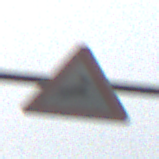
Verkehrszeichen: WildwechselLinks
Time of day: Midday
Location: Roofed (Beach)
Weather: Overcast
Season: NotSpecified
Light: Natural